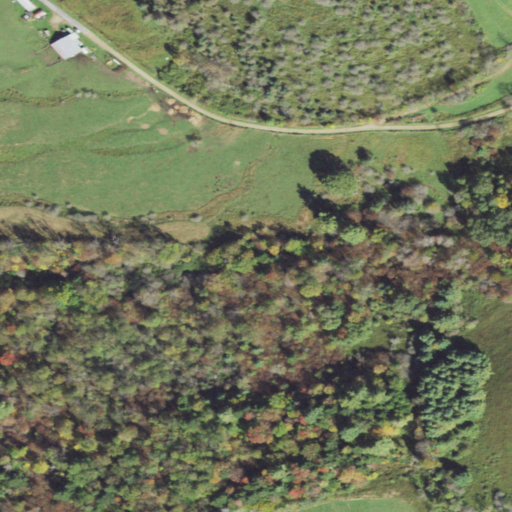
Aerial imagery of valley in Pennsylvania named Church Hollow containing deciduous forest, pasture, mixed forest, open development, evergreen forest, low intensity development, woody wetlands, and medium intensity development